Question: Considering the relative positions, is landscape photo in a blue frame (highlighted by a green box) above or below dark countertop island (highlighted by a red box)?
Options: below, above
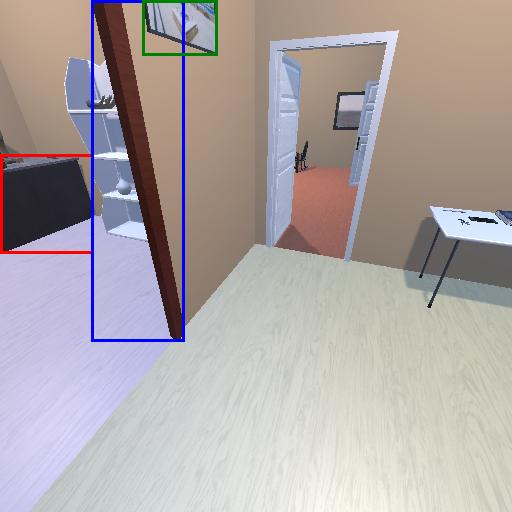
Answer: below